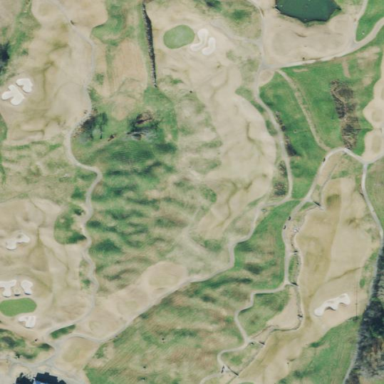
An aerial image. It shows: Grassy area designated as golf fairway.